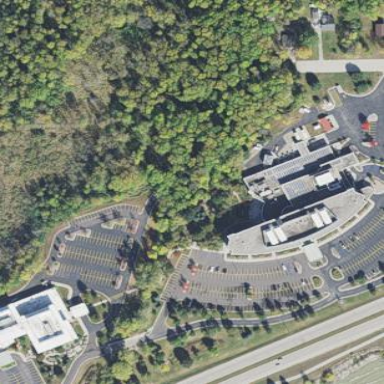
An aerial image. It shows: Healthcare facility identified as hospital.